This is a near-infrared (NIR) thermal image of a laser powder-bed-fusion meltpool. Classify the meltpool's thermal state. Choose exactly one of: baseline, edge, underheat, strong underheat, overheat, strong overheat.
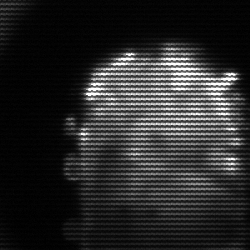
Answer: baseline